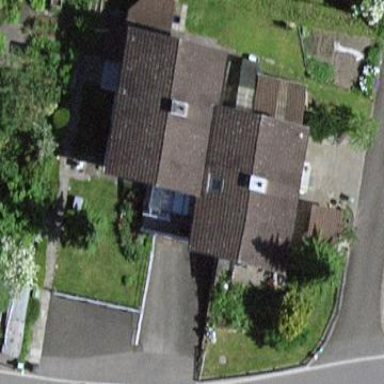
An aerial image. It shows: Detached building.